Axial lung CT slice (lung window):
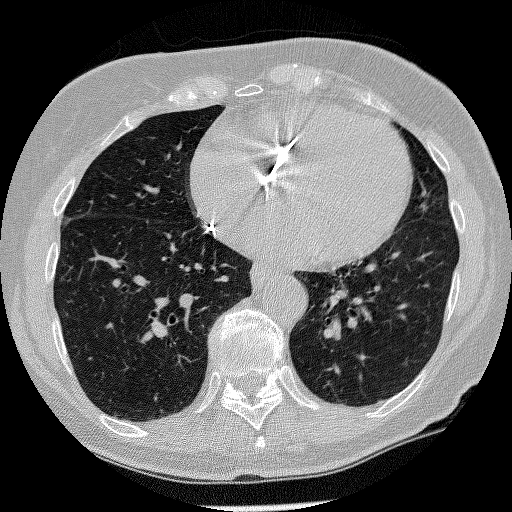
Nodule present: no